Interaction volume radius: 5 \u00c5
Interaction volume height: 10 \u00c5
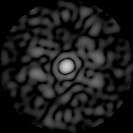
Disorder parameter: 0.7925